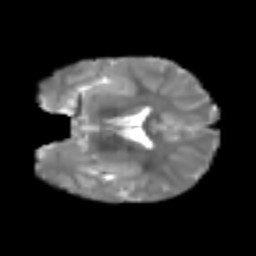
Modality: T2w
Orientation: coronal
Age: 6
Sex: male
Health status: healthy